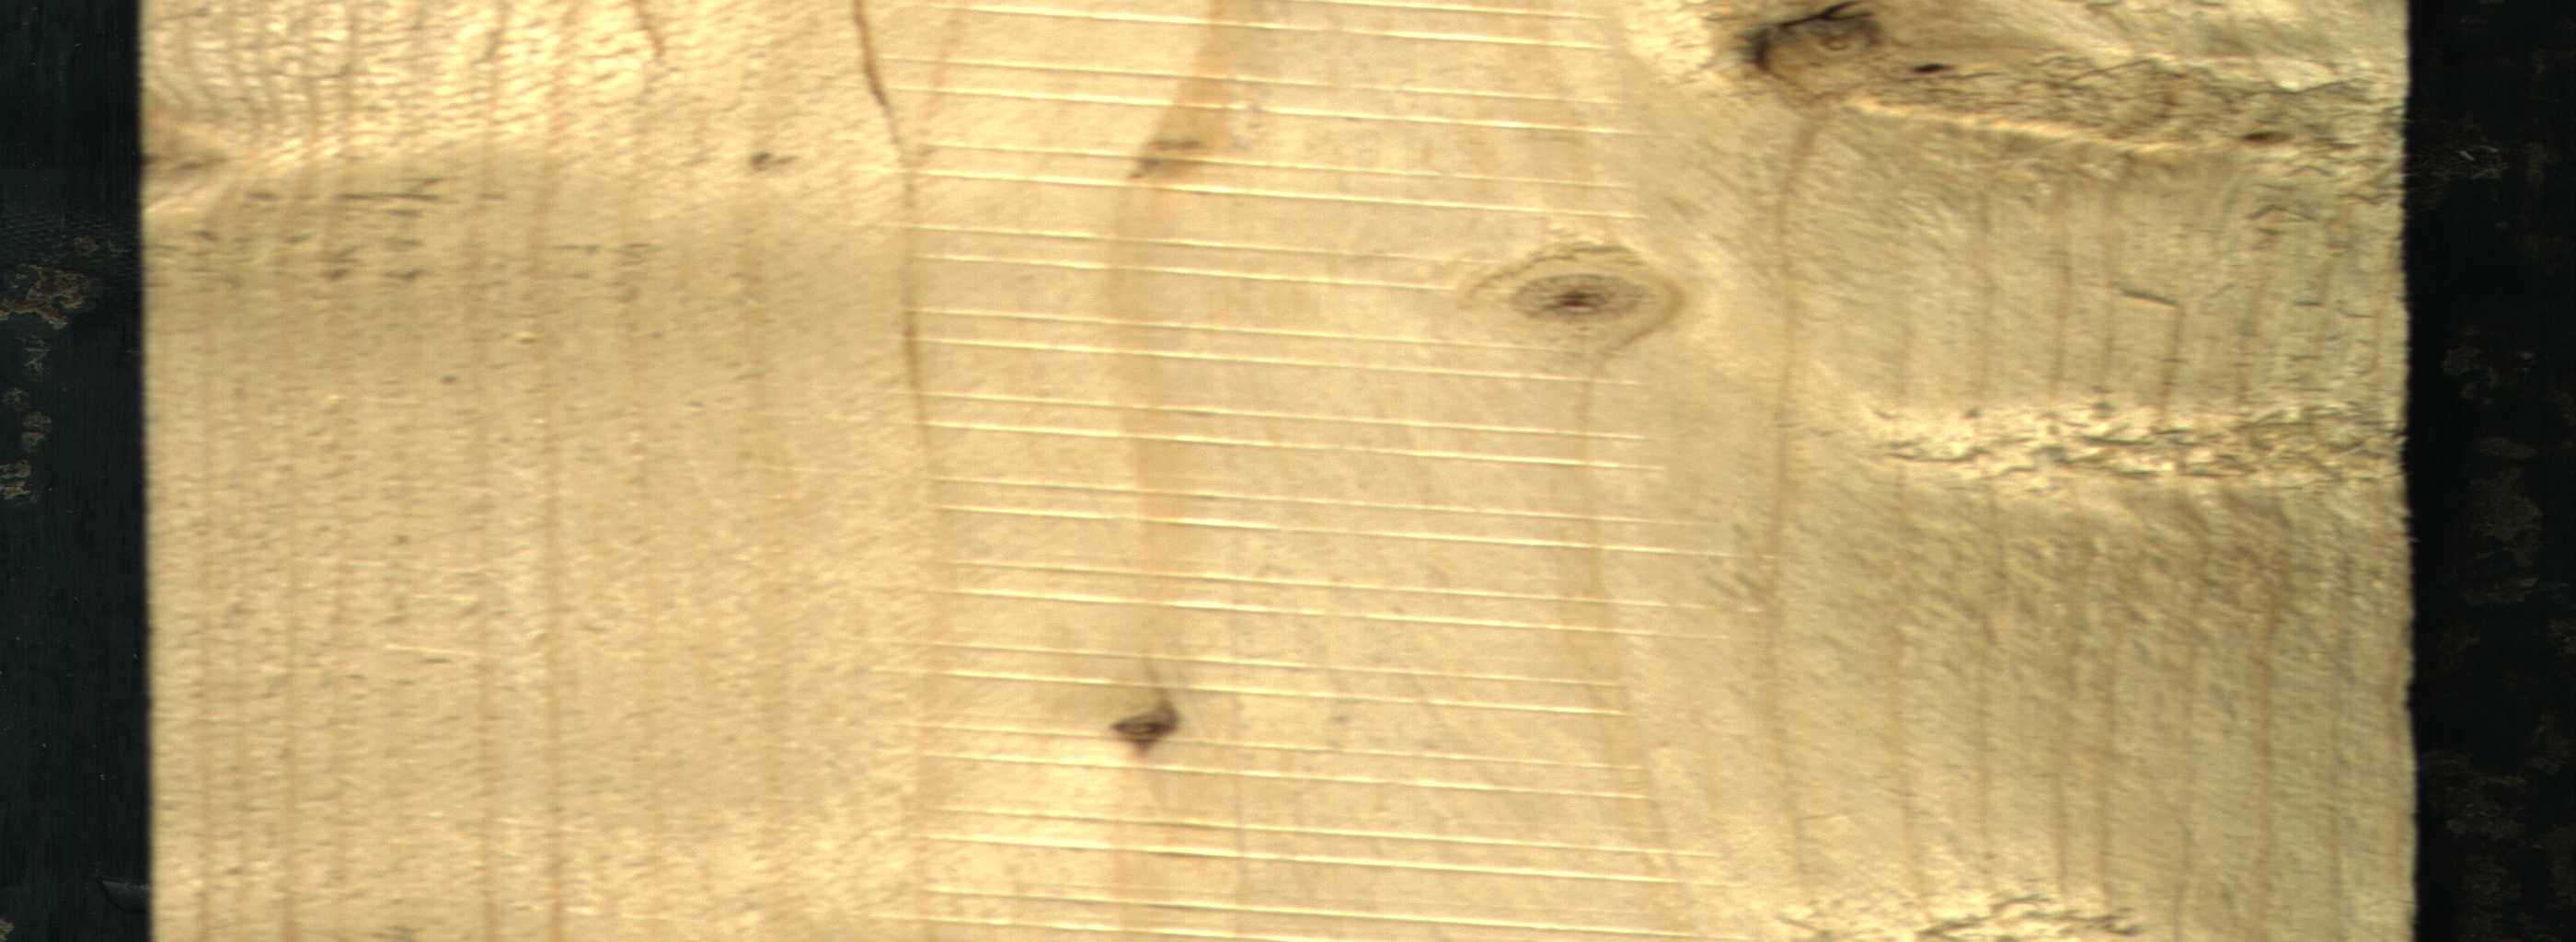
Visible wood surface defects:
Dead_Knot
Live_Knot
Live_Knot